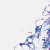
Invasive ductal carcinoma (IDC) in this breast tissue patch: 0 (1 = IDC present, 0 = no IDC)